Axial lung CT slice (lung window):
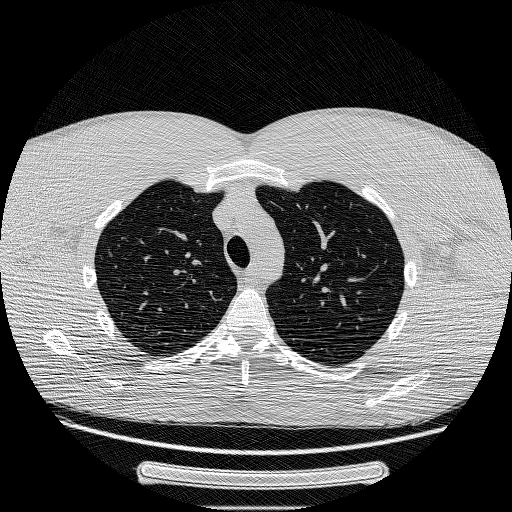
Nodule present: no